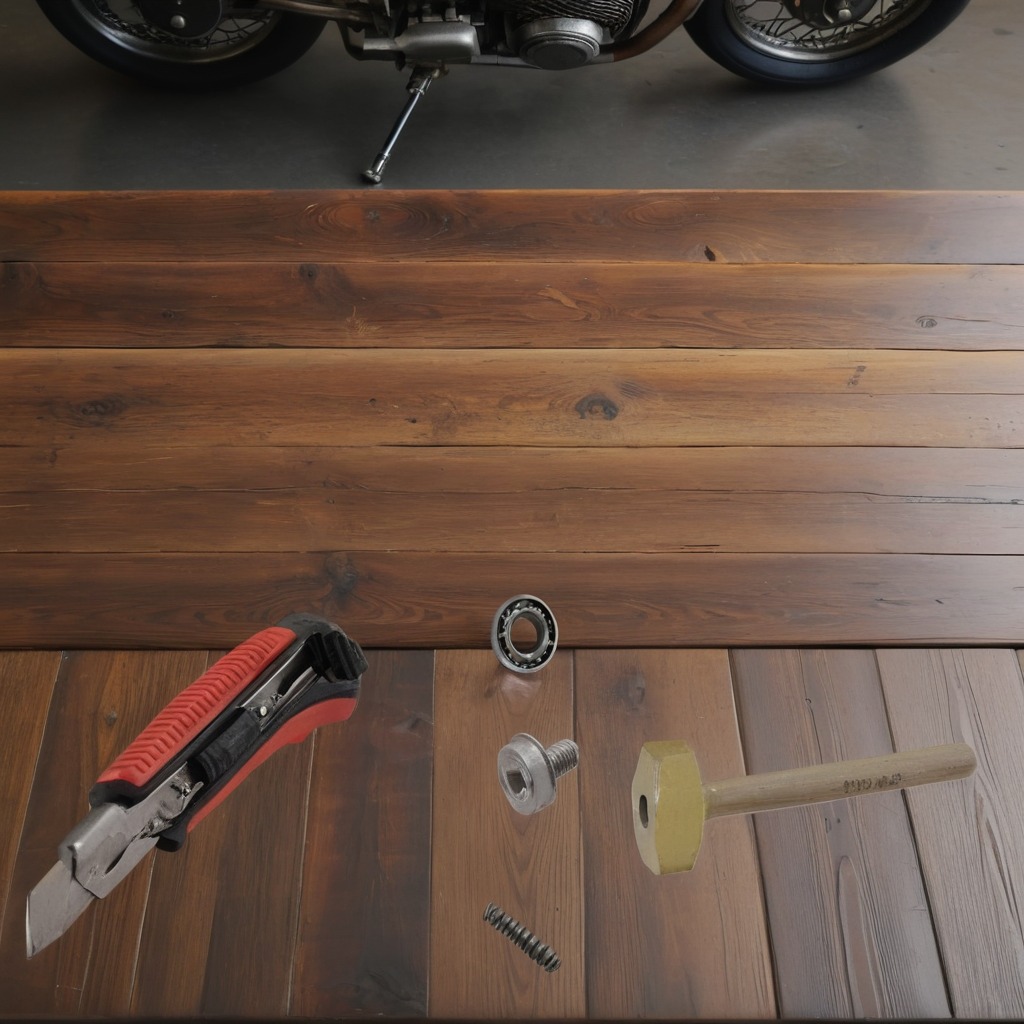
A ball bearing, a utility knife, a machine screw, a hammer, and a coiled metal spring are lying on the wooden table.